Field crop: maize
Growth stage: 2
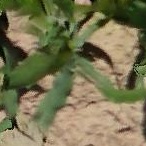
Species: maize